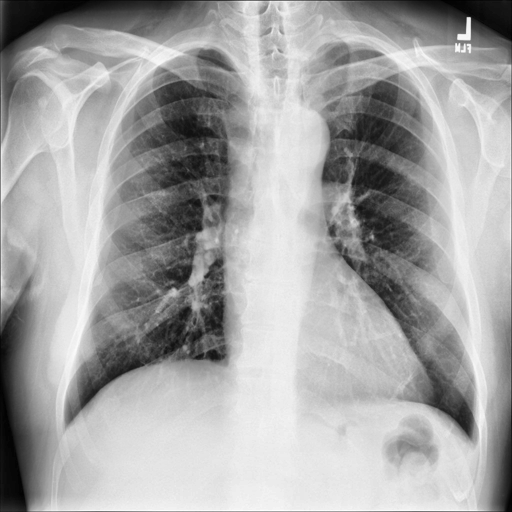
Finding: NORMAL